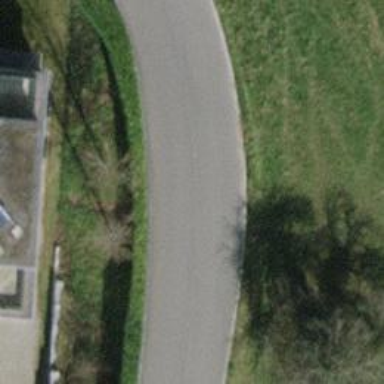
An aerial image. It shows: Hedge acting as barrier.